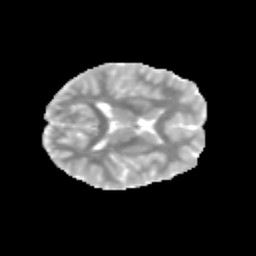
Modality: MD
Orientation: axial
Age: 12
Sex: female
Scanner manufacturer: siemens
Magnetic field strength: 3 T
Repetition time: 3.8 s
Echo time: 0.07 s